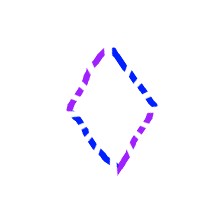
Shape: rhombus